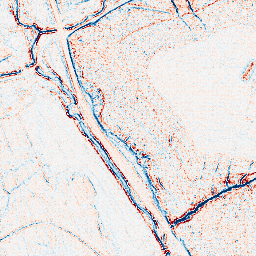
Category: edge_preserving
Decomposition family: bilateral
Decomposition parameters: d: 5
sigma_color: 50
sigma_space: 100
Upsampling method: sinc_blackman
Upsampling parameters: scale: 8
kernel_size: 16
Upsampling scale: 8